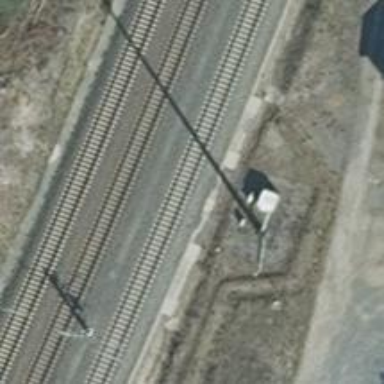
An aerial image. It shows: Man-made mast used for communication purposes.